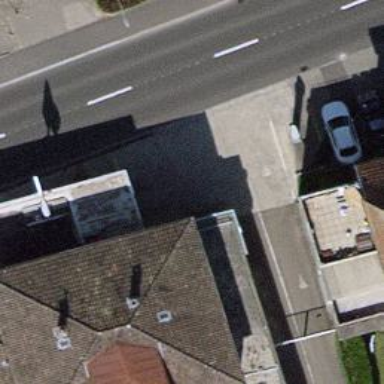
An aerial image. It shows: Car shop.